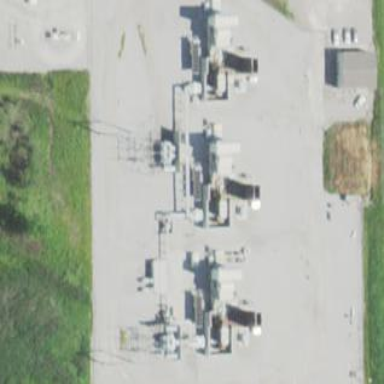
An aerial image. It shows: Power substation.